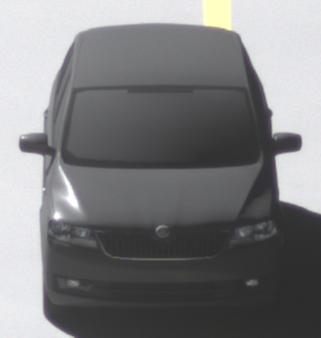
Make: Skoda
Model: Rapid Spaceback 1.2 TSI
Detailed model: Rapid Spaceback
Model produced from: 2013/10
Model produced until: 2015/04
Doors: 5
Color: gray
Road condition: dry road
Daytime: morning or afternoon
Contrast: high contrast